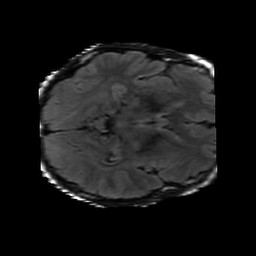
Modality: FLAIR
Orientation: axial
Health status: ill
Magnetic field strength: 3 T